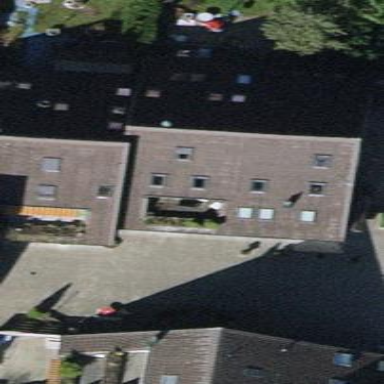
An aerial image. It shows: Terrace building.